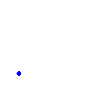
Particle: kaon